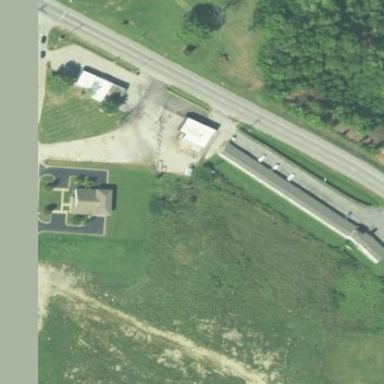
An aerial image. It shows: Motel building.